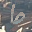
Label: 6